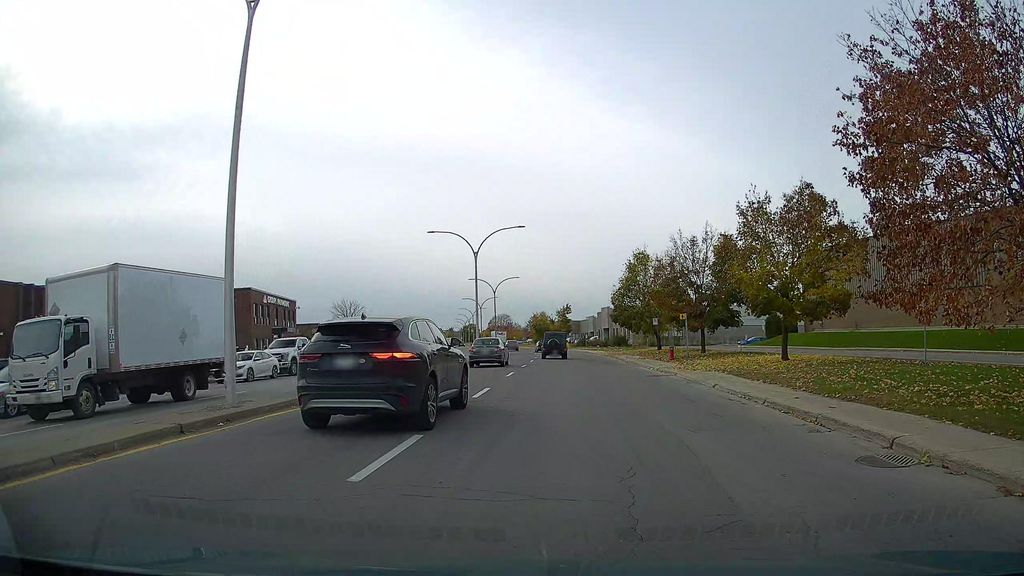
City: montreal